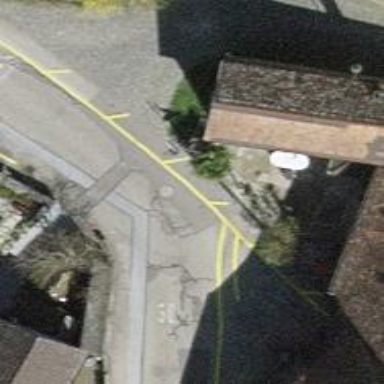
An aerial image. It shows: Pedestrian road paved with cobblestones.